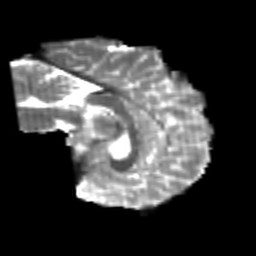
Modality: T2w
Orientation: sagittal
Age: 24
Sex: male
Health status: healthy
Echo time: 0.074 s